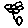
Label: flower